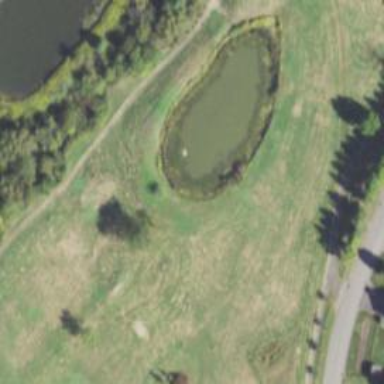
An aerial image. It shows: Golf hole.